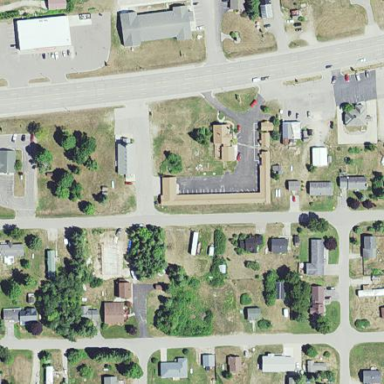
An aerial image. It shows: Motel.